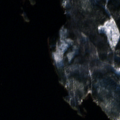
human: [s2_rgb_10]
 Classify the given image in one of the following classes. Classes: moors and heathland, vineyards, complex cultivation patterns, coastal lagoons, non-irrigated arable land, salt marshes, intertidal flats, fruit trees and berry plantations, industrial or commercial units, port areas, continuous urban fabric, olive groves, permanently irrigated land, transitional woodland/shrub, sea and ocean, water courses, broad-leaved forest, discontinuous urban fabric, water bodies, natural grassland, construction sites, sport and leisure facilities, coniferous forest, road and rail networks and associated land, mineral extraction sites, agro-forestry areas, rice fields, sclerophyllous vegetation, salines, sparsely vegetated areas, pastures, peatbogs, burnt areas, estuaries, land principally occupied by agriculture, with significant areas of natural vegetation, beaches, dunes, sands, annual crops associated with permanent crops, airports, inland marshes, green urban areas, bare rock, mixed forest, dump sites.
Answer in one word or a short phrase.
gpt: mixed forest, water bodies